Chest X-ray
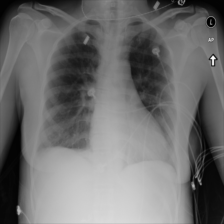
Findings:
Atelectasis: negative
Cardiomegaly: negative
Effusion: negative
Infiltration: negative
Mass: negative
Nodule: negative
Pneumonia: negative
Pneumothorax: negative
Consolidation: negative
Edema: negative
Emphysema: negative
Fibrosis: negative
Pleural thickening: negative
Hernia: negative